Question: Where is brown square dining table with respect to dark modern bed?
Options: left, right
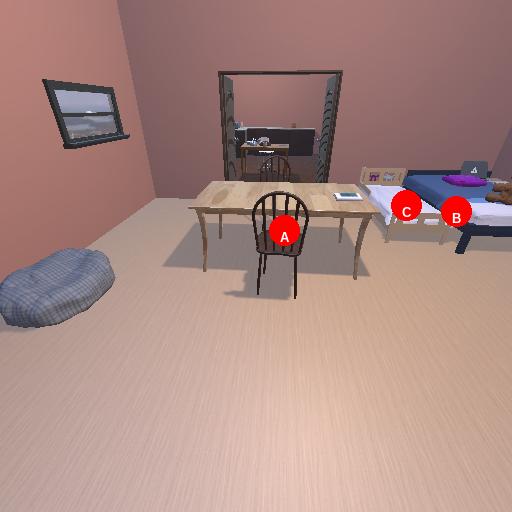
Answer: left